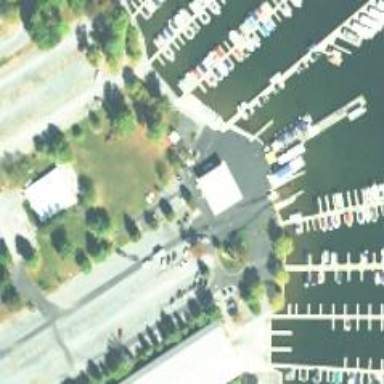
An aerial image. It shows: Marina on leisure land.